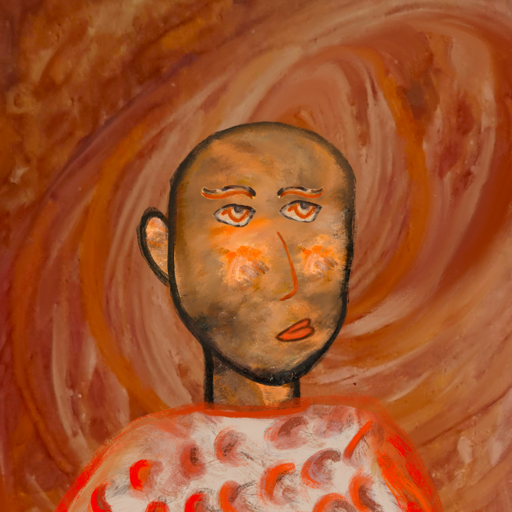
Background: Pious_Lady, Head And Neck Side: Gypsy_Queen, Face Side: Experience, Bust: Rupkatha, Hair Side: Blank, Head Accessory: Blank, Second Necklace: Blank, Necklace: Blank, Baby: Blank